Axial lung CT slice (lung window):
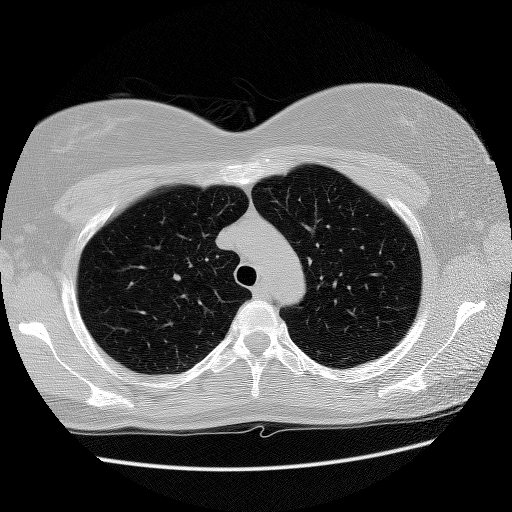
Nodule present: no